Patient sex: M
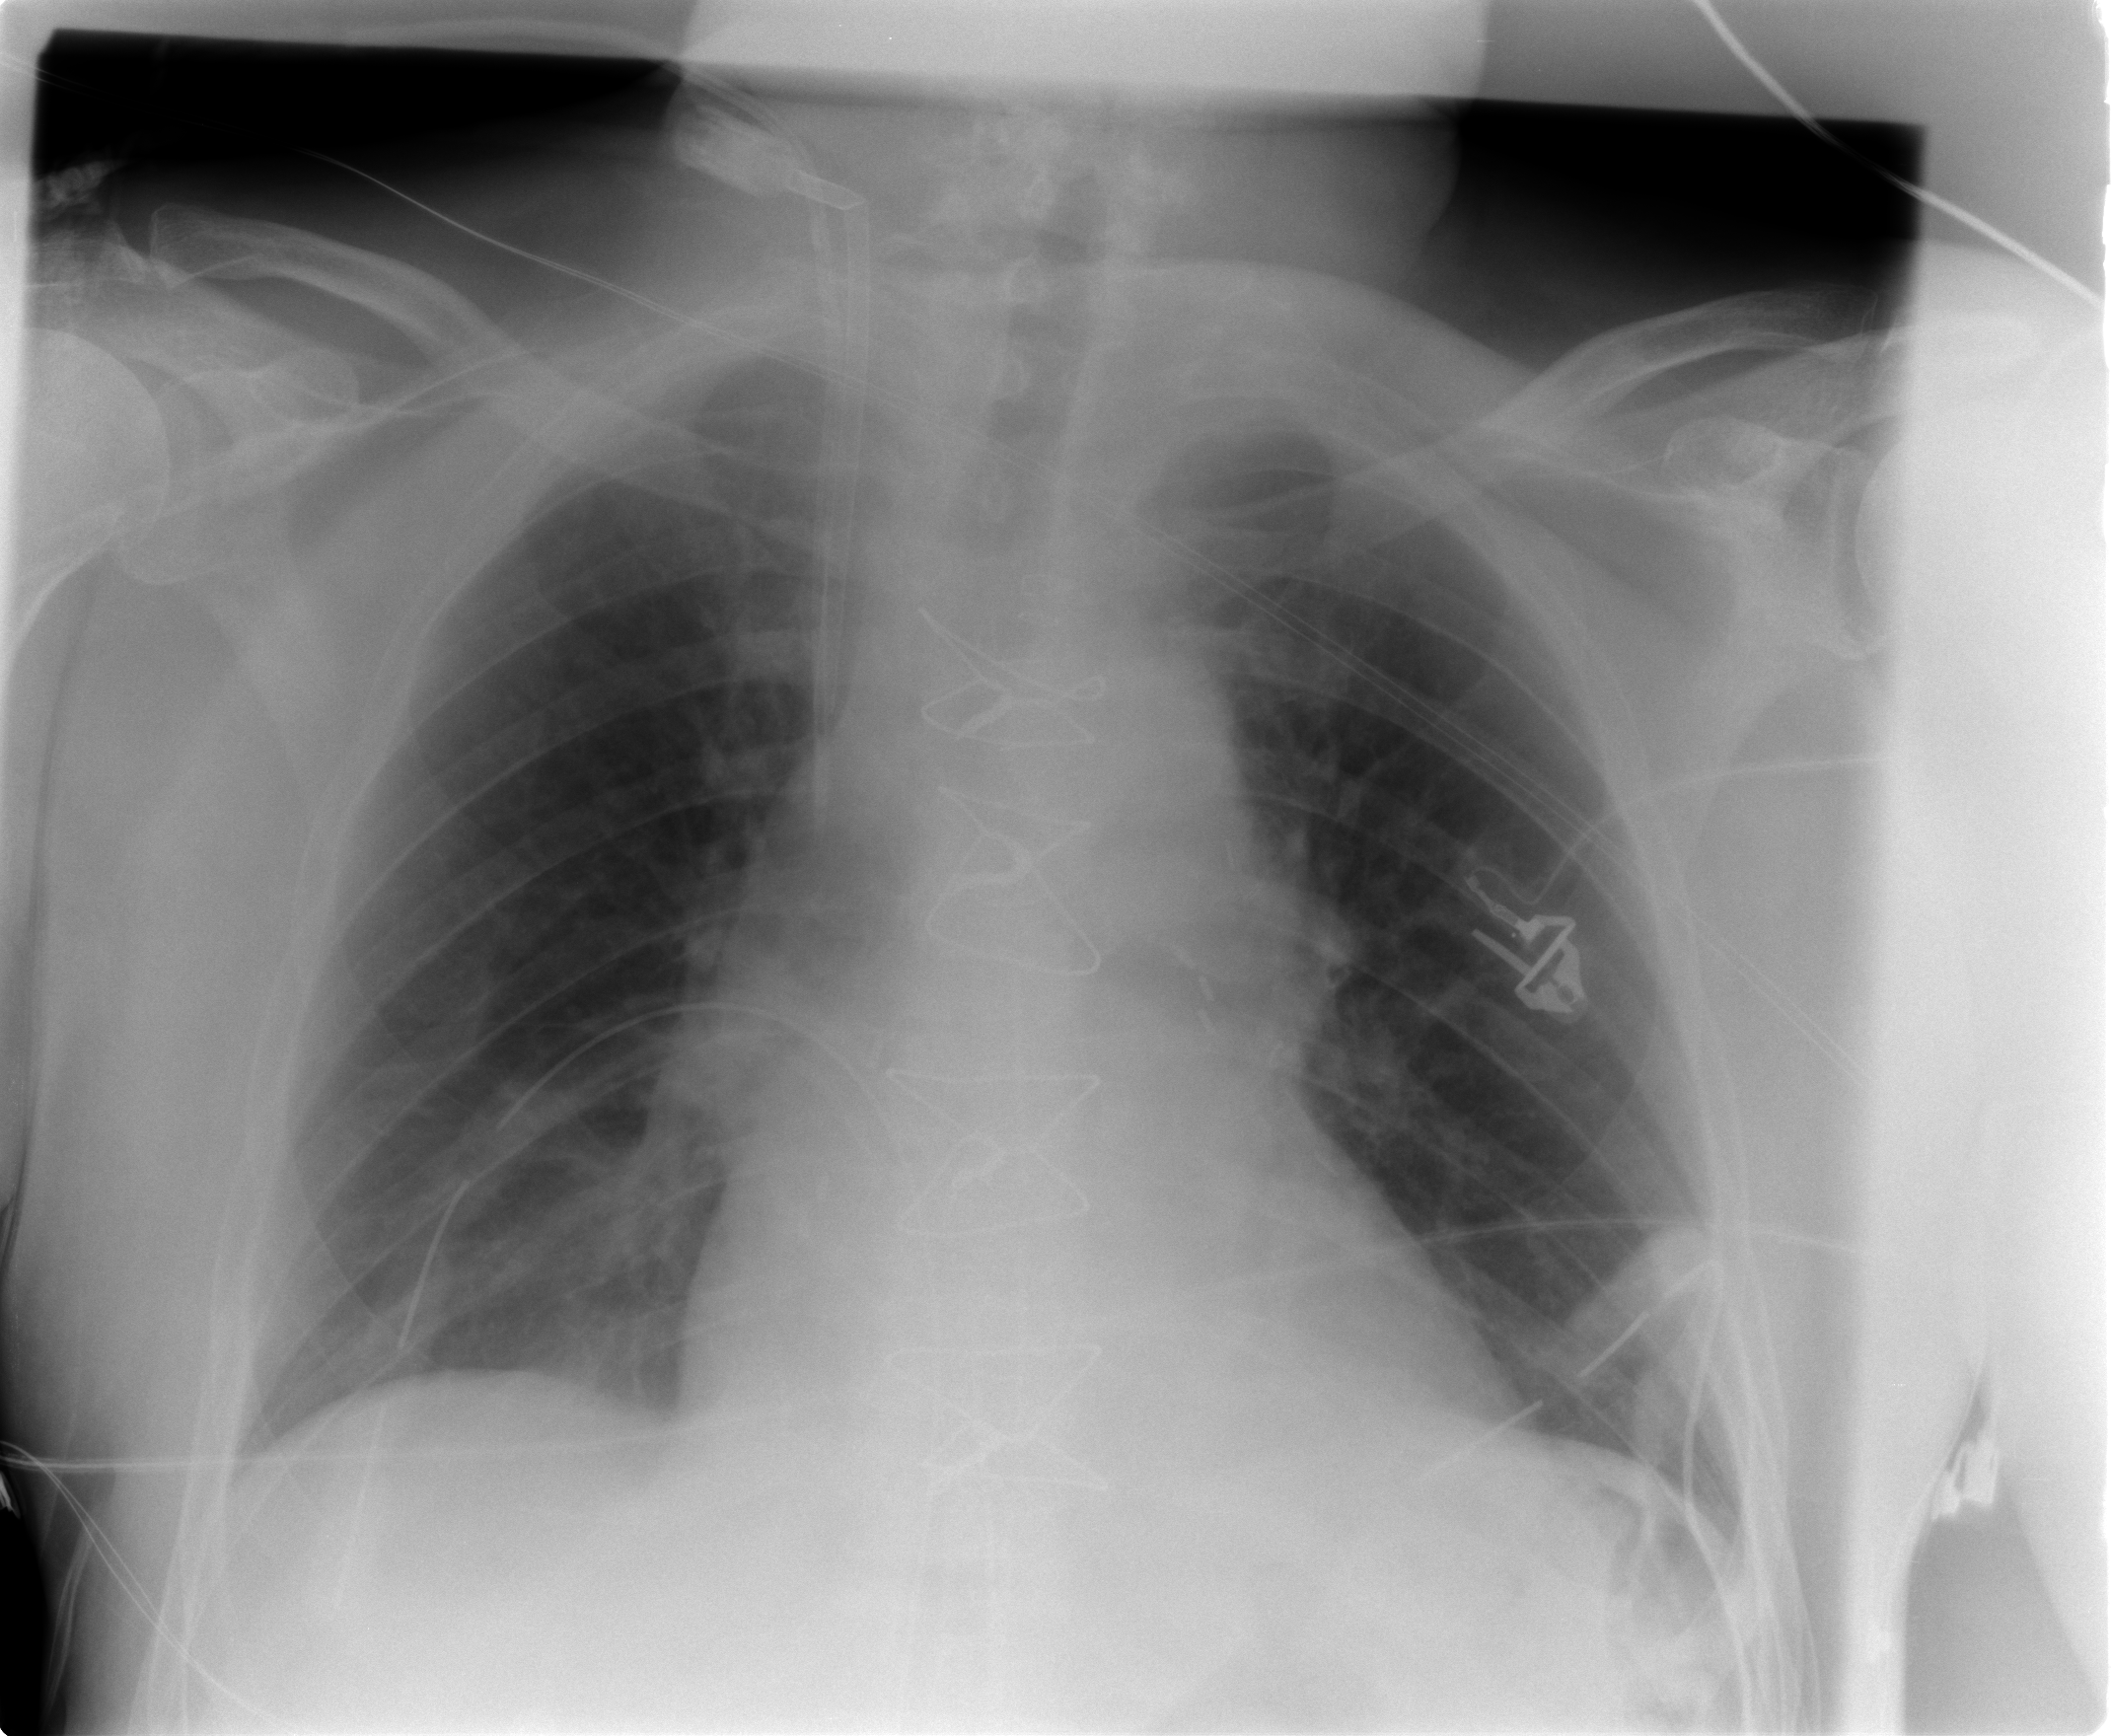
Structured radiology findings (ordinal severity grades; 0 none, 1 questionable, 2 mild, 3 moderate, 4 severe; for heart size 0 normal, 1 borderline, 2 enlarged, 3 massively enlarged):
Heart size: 0
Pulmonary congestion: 0
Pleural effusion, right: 0
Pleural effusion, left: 0
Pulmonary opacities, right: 2
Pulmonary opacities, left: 0
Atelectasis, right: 2
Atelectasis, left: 0